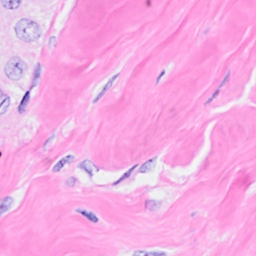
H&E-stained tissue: Breast